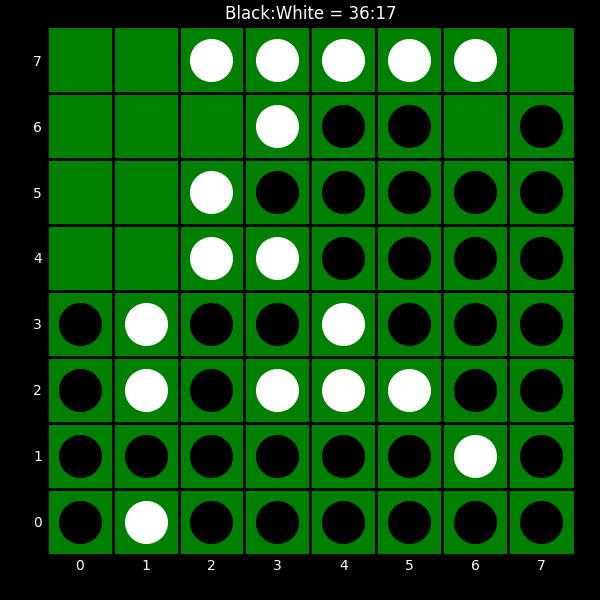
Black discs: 36
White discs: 17